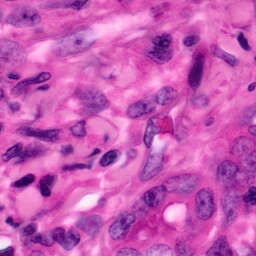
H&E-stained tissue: Pancreatic